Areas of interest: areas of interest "Scenic Spot"
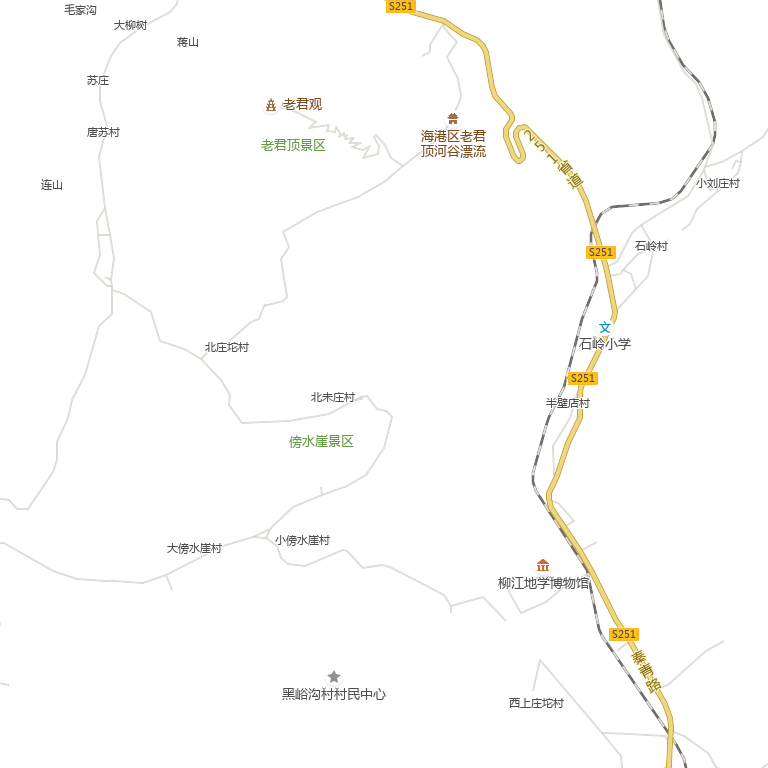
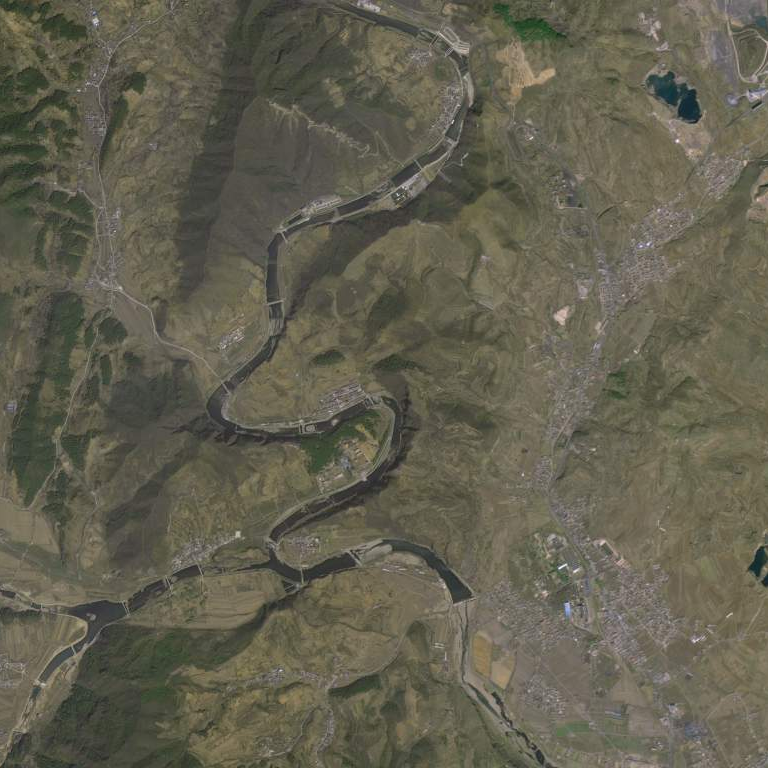